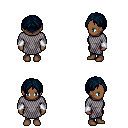
a pixel art fantasy rpg character, female body template, human, dark skin, chain mail, magenta pants, raven parted hairstyle, white cloth bracers, four views (front, back, left, right), 2x2 character sprite sheet, small pixel art, hard edges, no anti-aliasing